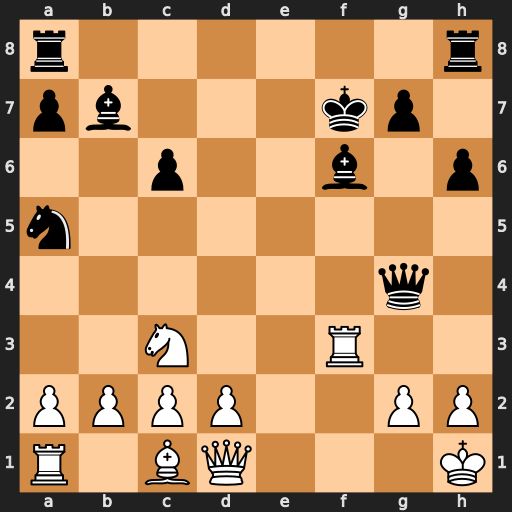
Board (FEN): r6r/pb3kp1/2p2b1p/n7/6q1/2N2R2/PPPP2PP/R1BQ3K
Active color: w
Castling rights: -
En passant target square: -
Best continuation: Rxf6+ gxf6 Qxg4